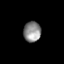
Tissue: skin
Cell type: Epithelial cells
Senescence score: 0.2308
Nuclear area (px): 346
Mean DAPI intensity: 140.821